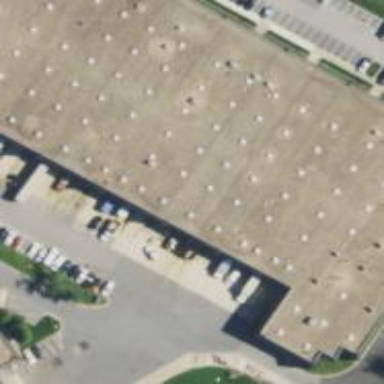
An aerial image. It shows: Retail building.